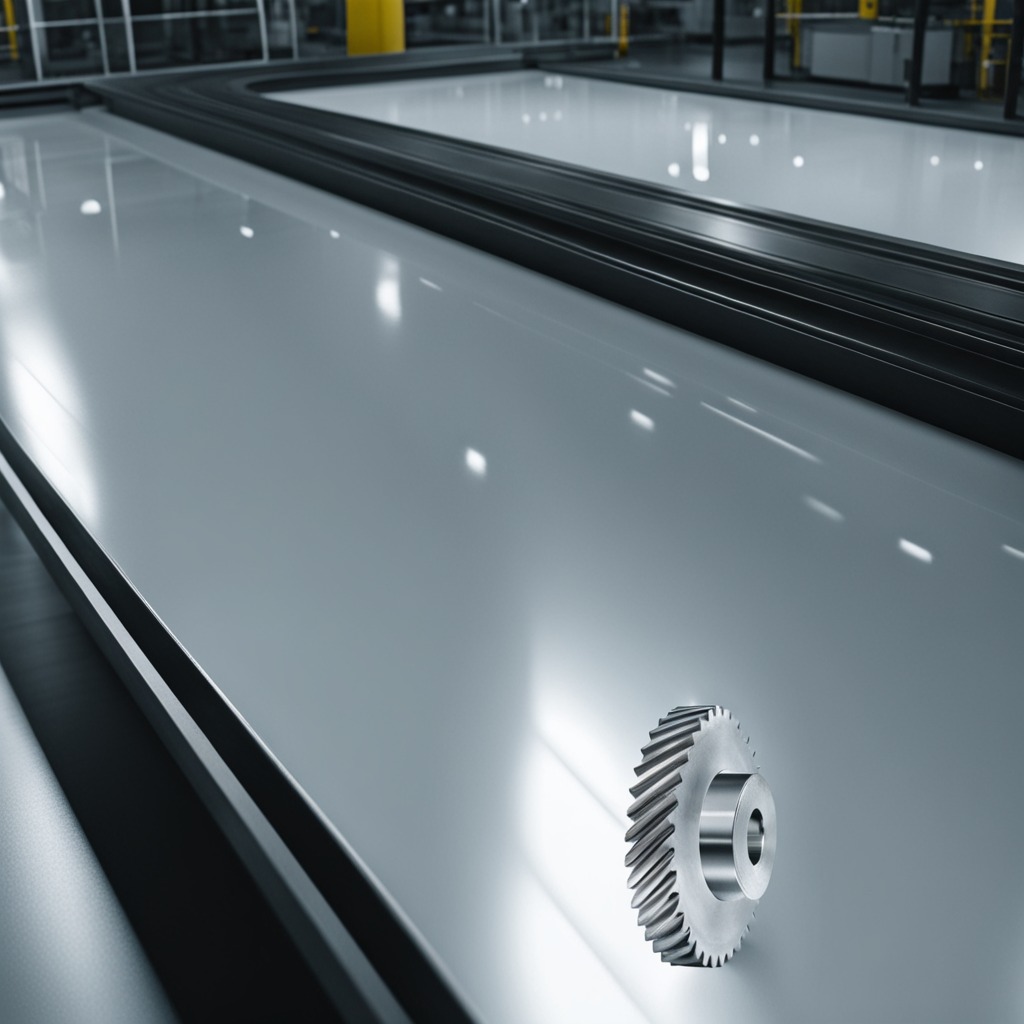
A steel gear with teeth lies on a high-gloss table in a ship maintenance bay industrial lighting.